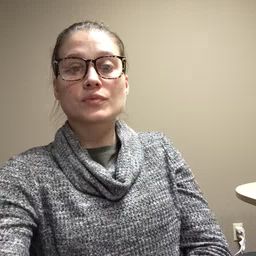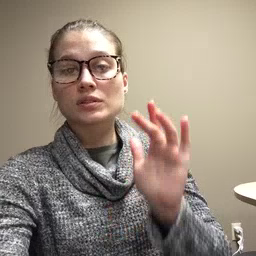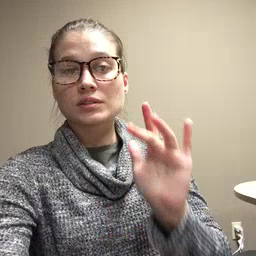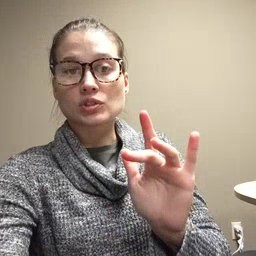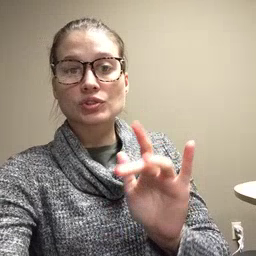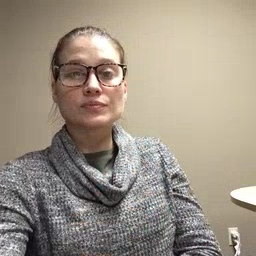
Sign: touch